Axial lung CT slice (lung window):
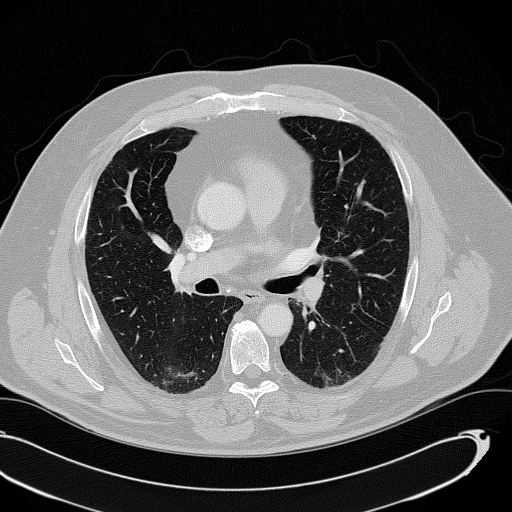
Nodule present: no